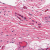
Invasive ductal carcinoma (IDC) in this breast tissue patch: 0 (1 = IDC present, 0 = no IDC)